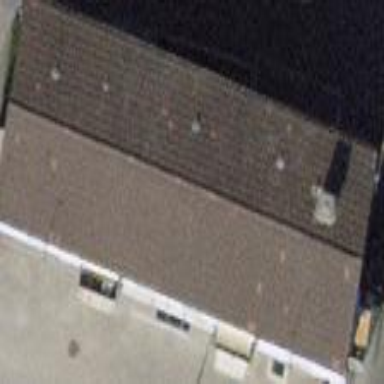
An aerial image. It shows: Apartments building with tiled roof.